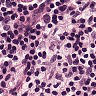
Metastatic tissue present: no